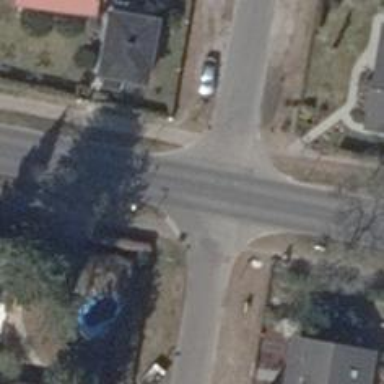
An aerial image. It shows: Unmarked crossing on the road.